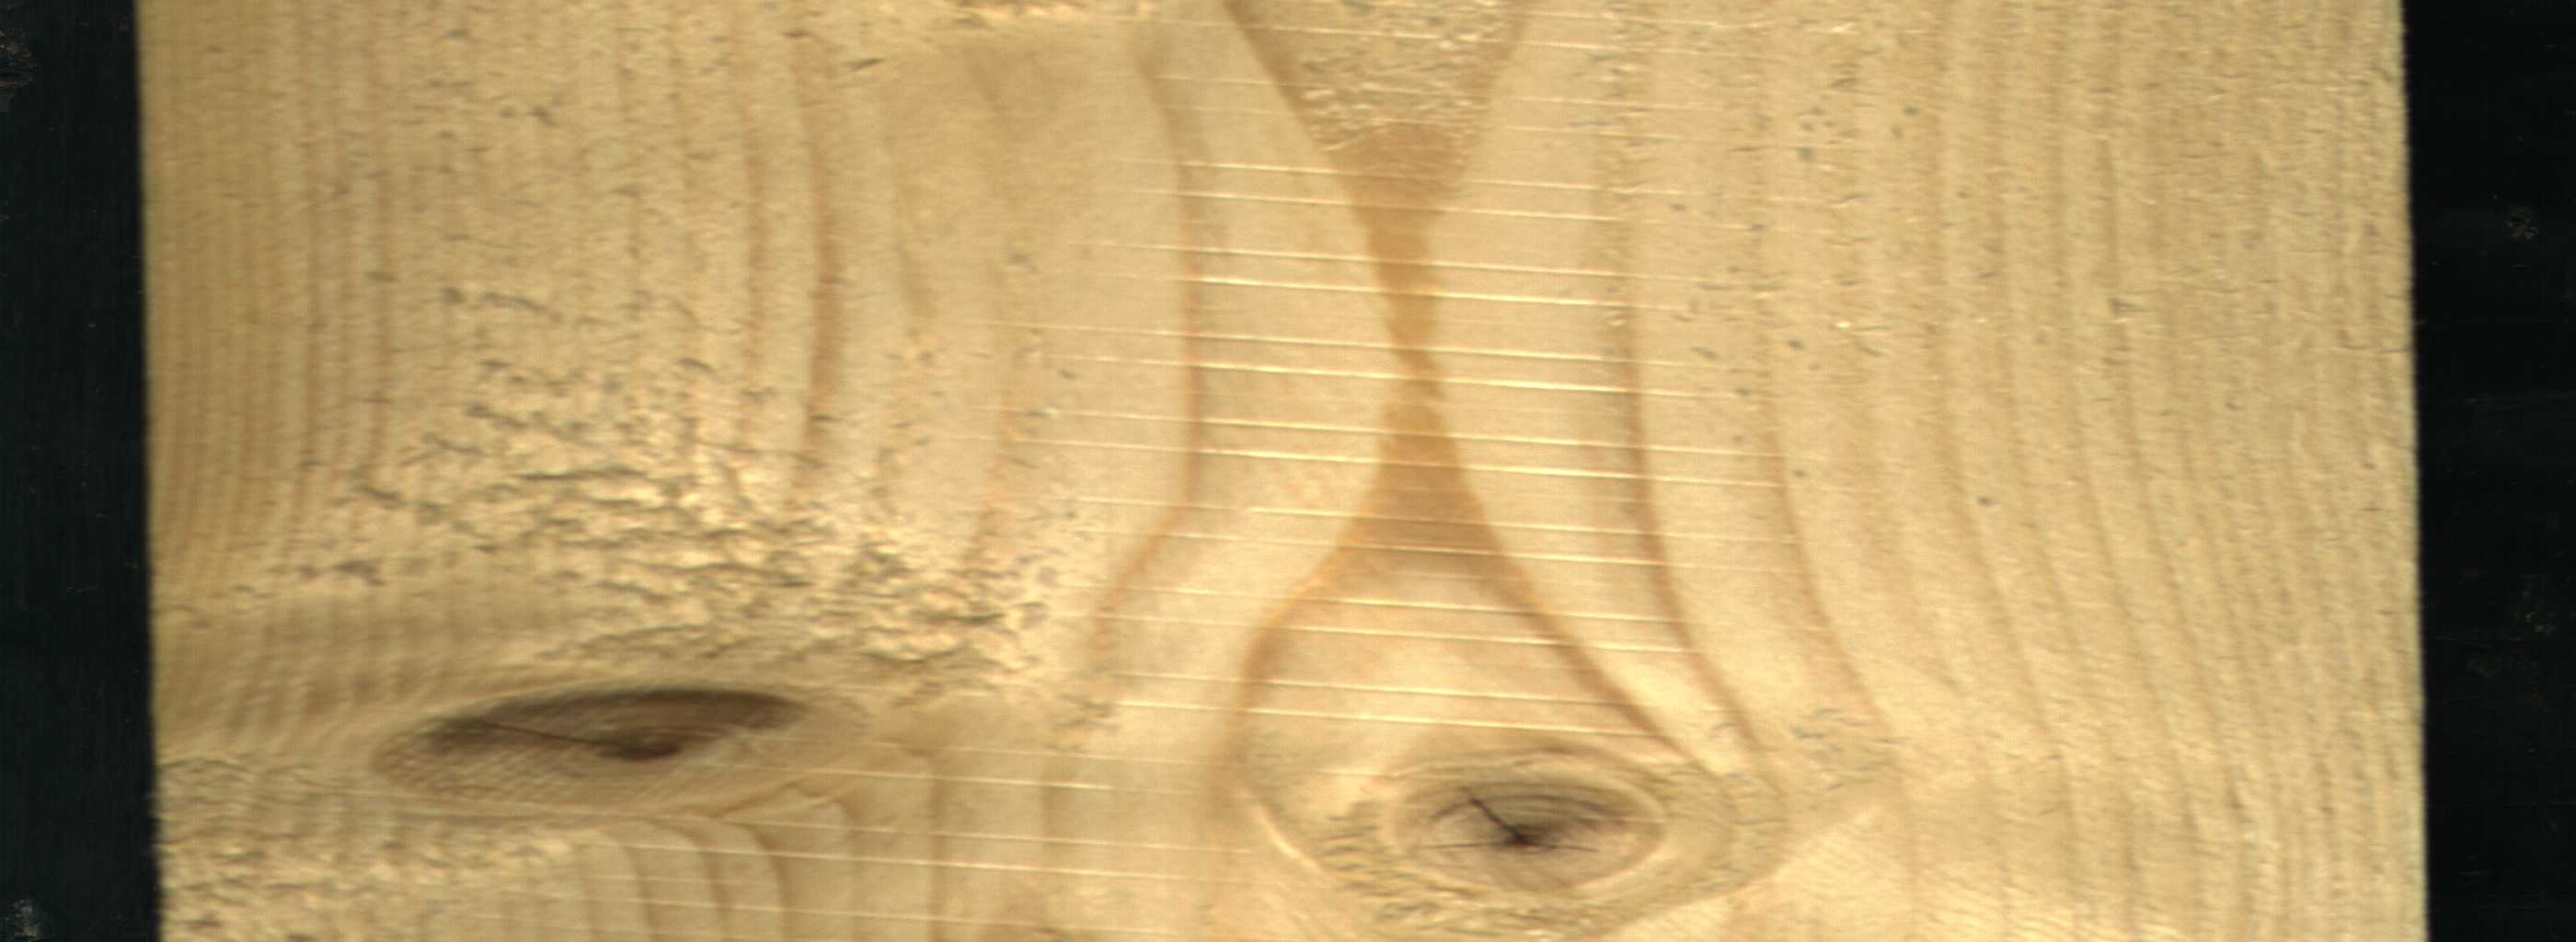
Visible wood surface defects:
knot_with_crack
Live_Knot